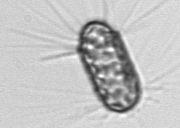
Label: Corethron_hystrix